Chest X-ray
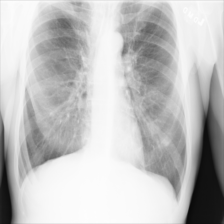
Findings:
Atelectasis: negative
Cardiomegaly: negative
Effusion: negative
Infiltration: negative
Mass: negative
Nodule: negative
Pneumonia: negative
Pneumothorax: negative
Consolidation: negative
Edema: negative
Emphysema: negative
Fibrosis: negative
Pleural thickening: negative
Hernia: negative